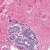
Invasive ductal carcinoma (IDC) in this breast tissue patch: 0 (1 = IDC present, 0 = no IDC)